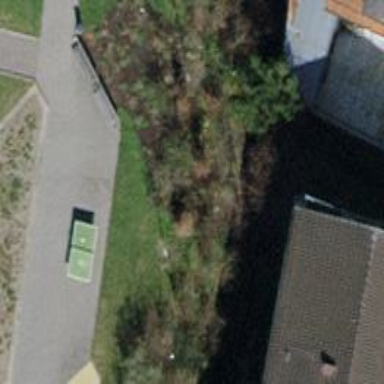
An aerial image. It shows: Playground area for leisure land.